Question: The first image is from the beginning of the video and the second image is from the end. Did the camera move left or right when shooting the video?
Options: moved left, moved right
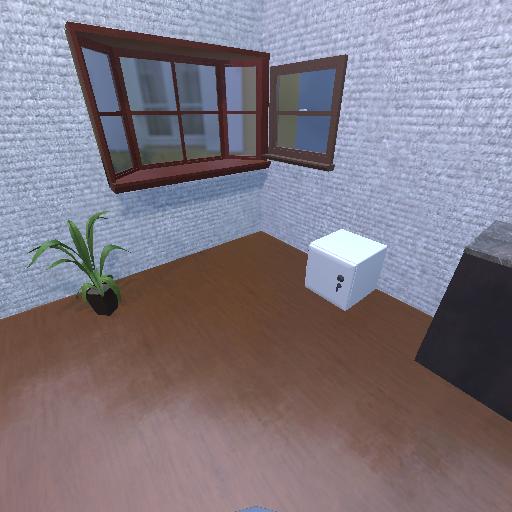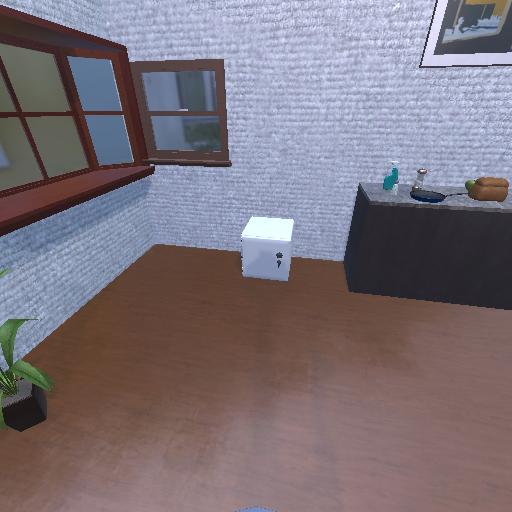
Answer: moved left